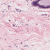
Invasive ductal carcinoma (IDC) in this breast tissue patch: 0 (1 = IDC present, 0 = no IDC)